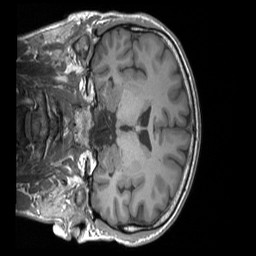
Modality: T1w
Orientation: coronal
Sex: male
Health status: ill
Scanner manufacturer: siemens
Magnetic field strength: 3 T
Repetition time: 1.66 s
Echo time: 0.00254 s